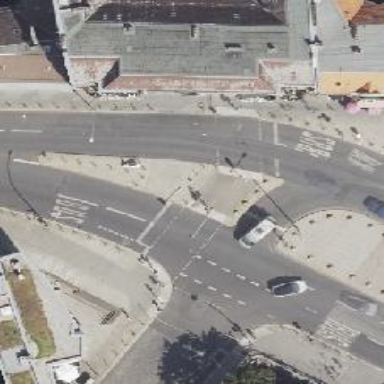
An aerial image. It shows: Secondary road with asphalt surface. There is shared bus and cycle lane on the right side.